Question: I am studying Xcode from the official apple website and it explain how to merge ui elements with the button "stack view" , I have the latest version of Xcode, but I can't find this button, how I can create a stack view or similar thing?
From the official doc:

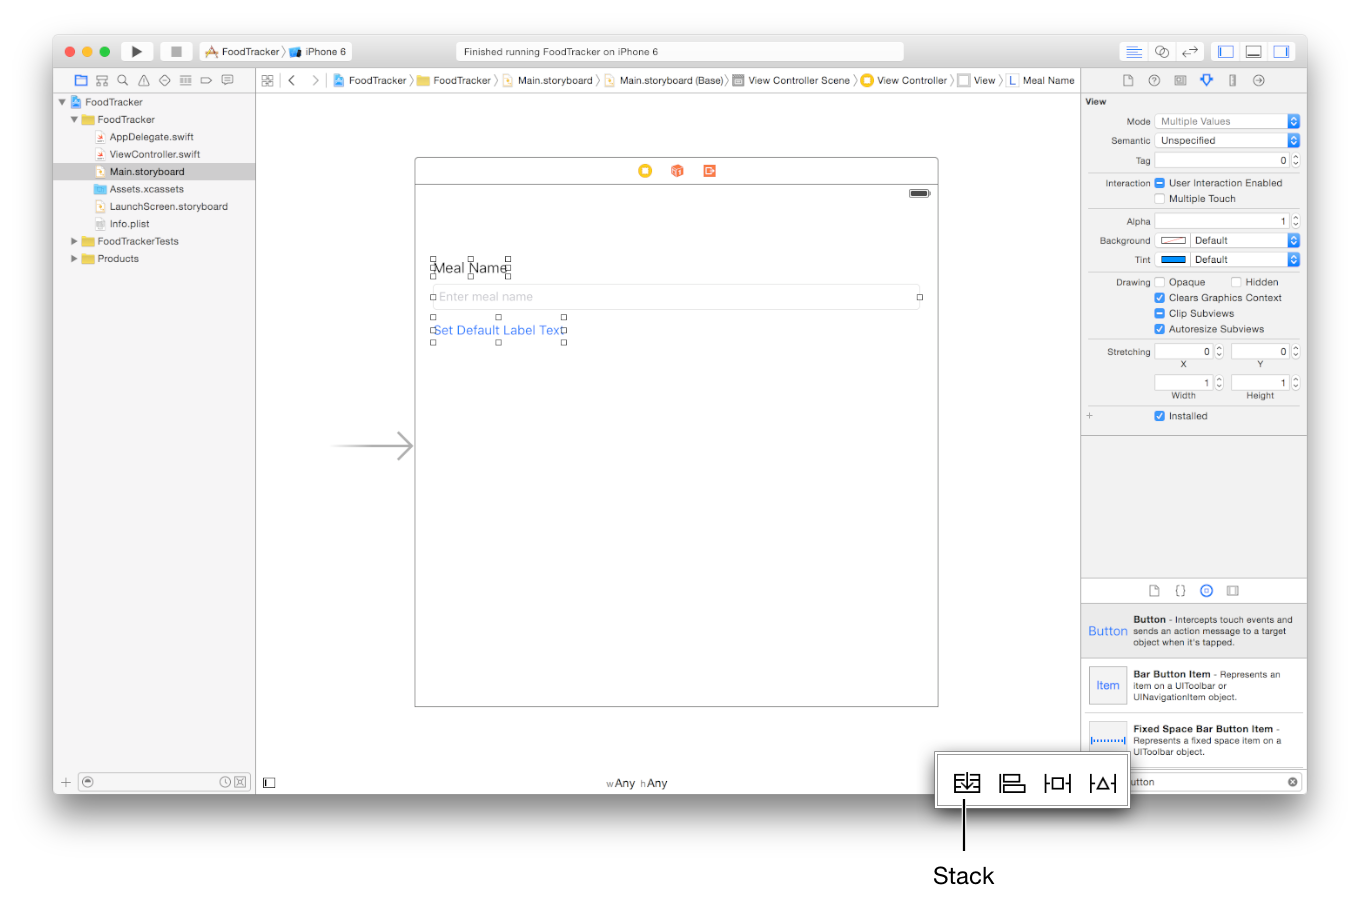
Answer: In the first pages of this <URL> where it seems that you got the image, there is a screenshot with the XCode Logo with a "Beta" sign.
<URL> are introduced in iOS9.
So it can only be used with an XCode that supports iOS9 (currently in Beta): XCode 7 (Beta).
Even if you could use the iOS9 SDK in XCode 6, I think that it wouldn't have the "Stack View" Button. Maybe Apple will give a last update to XCode 6 to supports iOS9, but that is just speculation.